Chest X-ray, AP view. Patient: 58 years old, sex M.
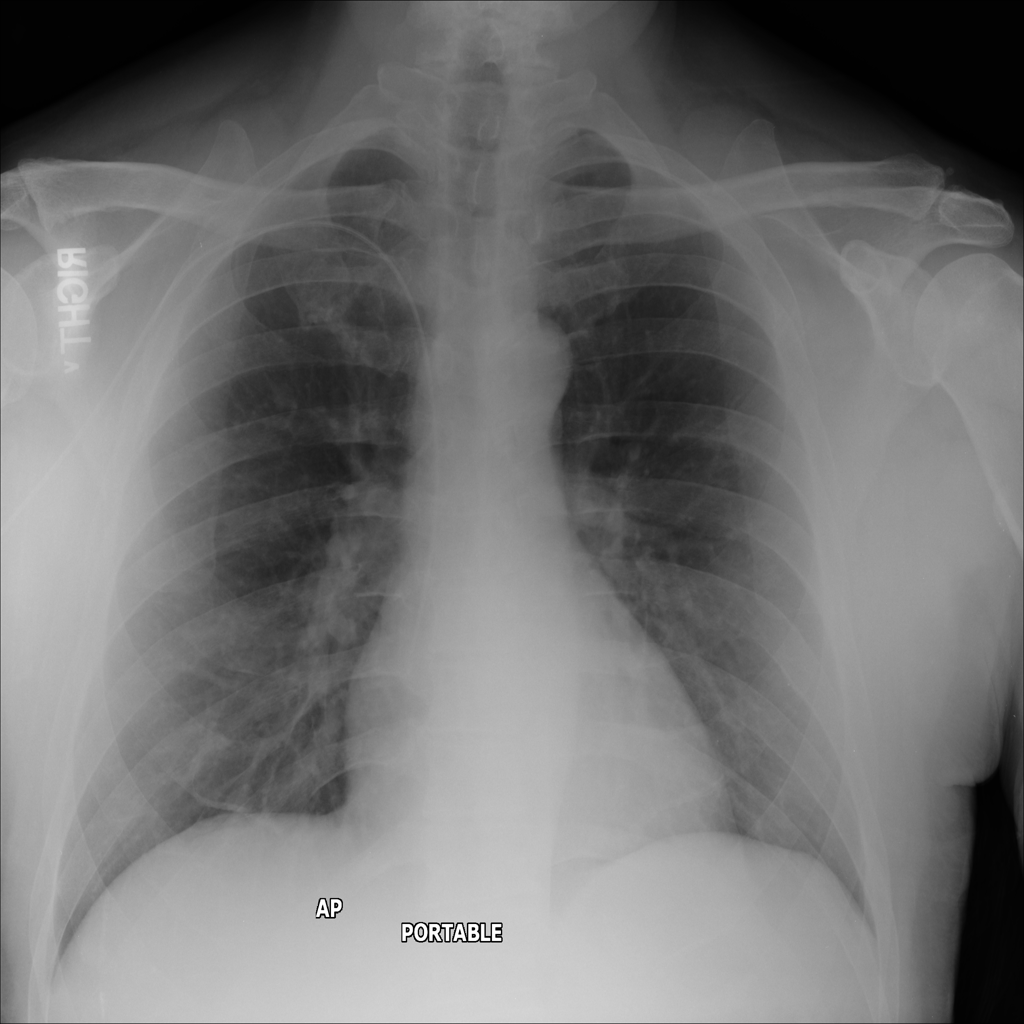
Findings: No Finding